Aerial crown-view tile of a tropical tree (Barro Colorado Island, Panama), acquired 20250317:
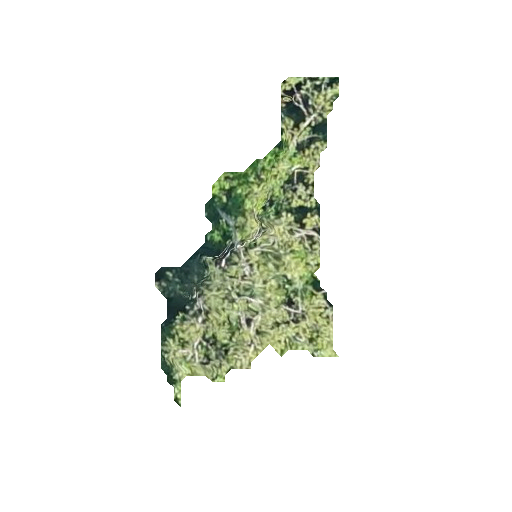
Species: Trattinnickia aspera
GBIF accepted scientific name: Trattinnickia aspera
Crown area: 46.983 m²